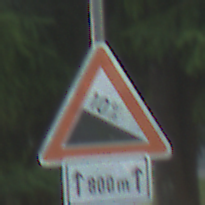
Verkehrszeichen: Gefaelle10
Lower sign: LaengeEinerStrecke1
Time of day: SunriseSunset
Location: Outdoor (Suburban)
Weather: PartlyCloudy
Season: NotSpecified
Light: Natural